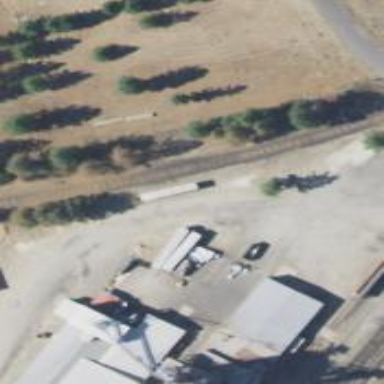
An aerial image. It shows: Rail spur service.